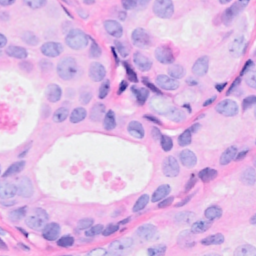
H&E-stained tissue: Breast